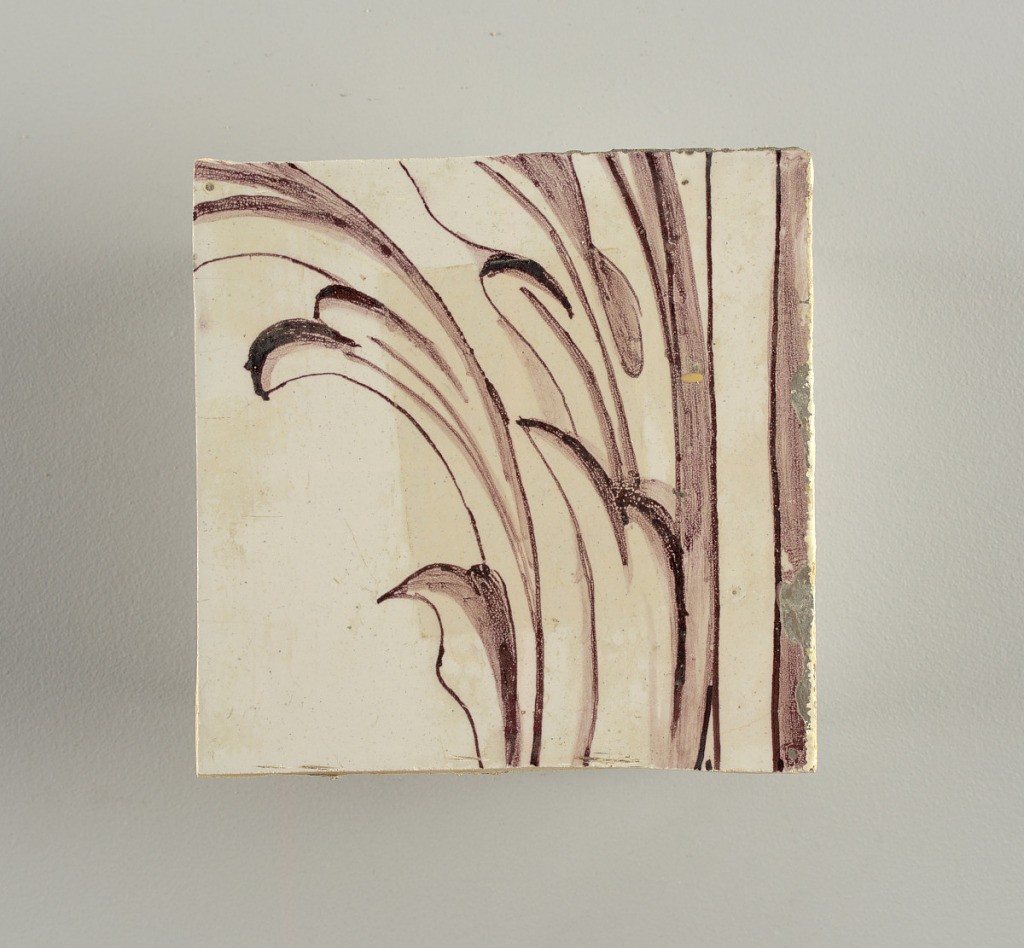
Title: Wall facing
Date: ca. 1725
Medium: tin-glazed earthenware, underglaze
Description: Running design for a frieze or a dado, composed of scrolls of foliage and strapwork, and four repeating motifs--a seated woman in a small upright oval medallion, a putto seated on a rocailled base, and strapwork in axial pattern.  The various panels, A to F, show various repeats of the same design, all being five tiles high and a varying number of tiles wide.